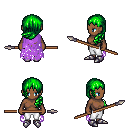
a pixel art fantasy rpg character, female body template, human, dark skin, maroon tattered cape, white pants, green left-swept hairstyle, metal boots, spear, four views (front, back, left, right), 2x2 character sprite sheet, small pixel art, hard edges, no anti-aliasing